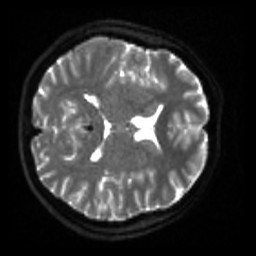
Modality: sbref
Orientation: axial
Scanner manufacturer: siemens
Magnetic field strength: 3 T
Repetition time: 4 s
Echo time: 0.0594 s